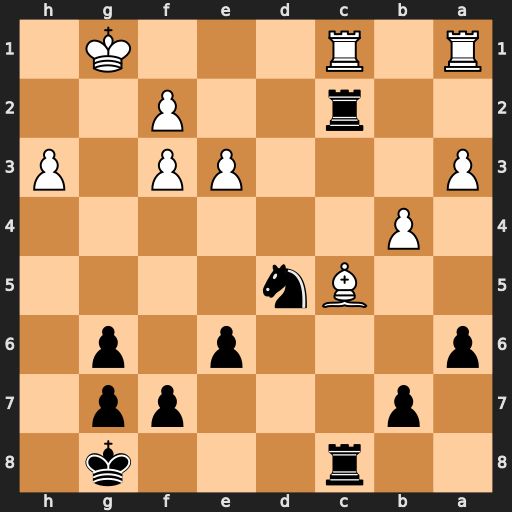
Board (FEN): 2r3k1/1p3pp1/p3p1p1/2Bn4/1P6/P3PP1P/2r2P2/R1R3K1
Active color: b
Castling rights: -
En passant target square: -
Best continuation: Rxc1+ Rxc1 b6